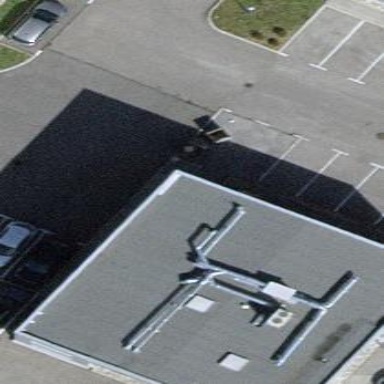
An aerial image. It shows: Commercial building.